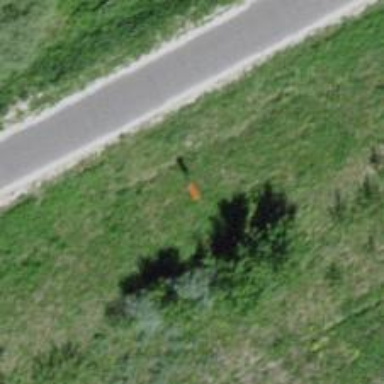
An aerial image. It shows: Pole with roofed pipeline marker.